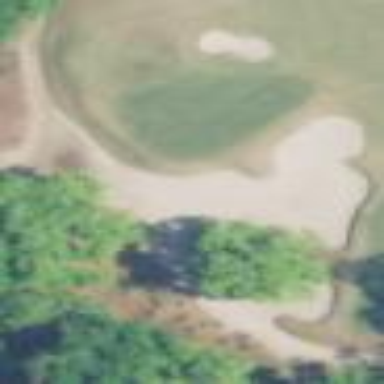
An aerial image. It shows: Sandy area is golf bunker.